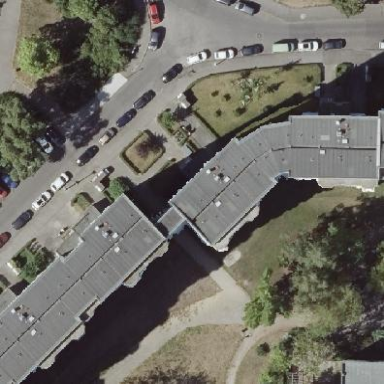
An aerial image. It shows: Apartment building with flat roof.